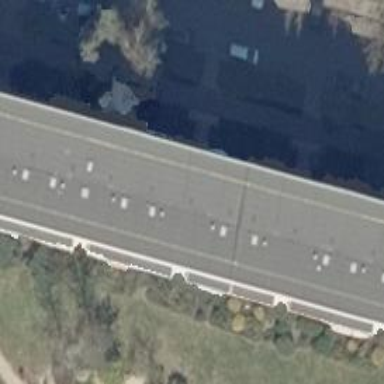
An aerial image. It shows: Footway with concrete surface.